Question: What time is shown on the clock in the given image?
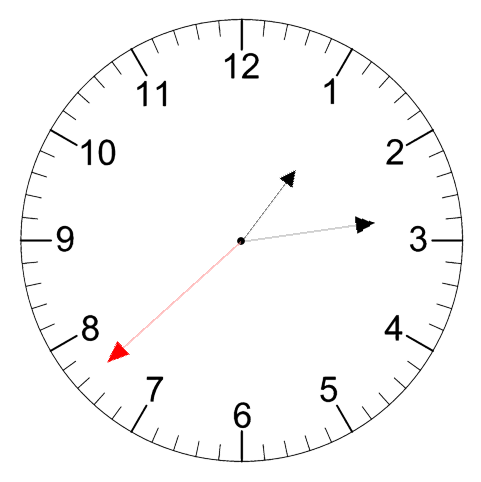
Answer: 01:13:38